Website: home-depot
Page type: customer-info-address
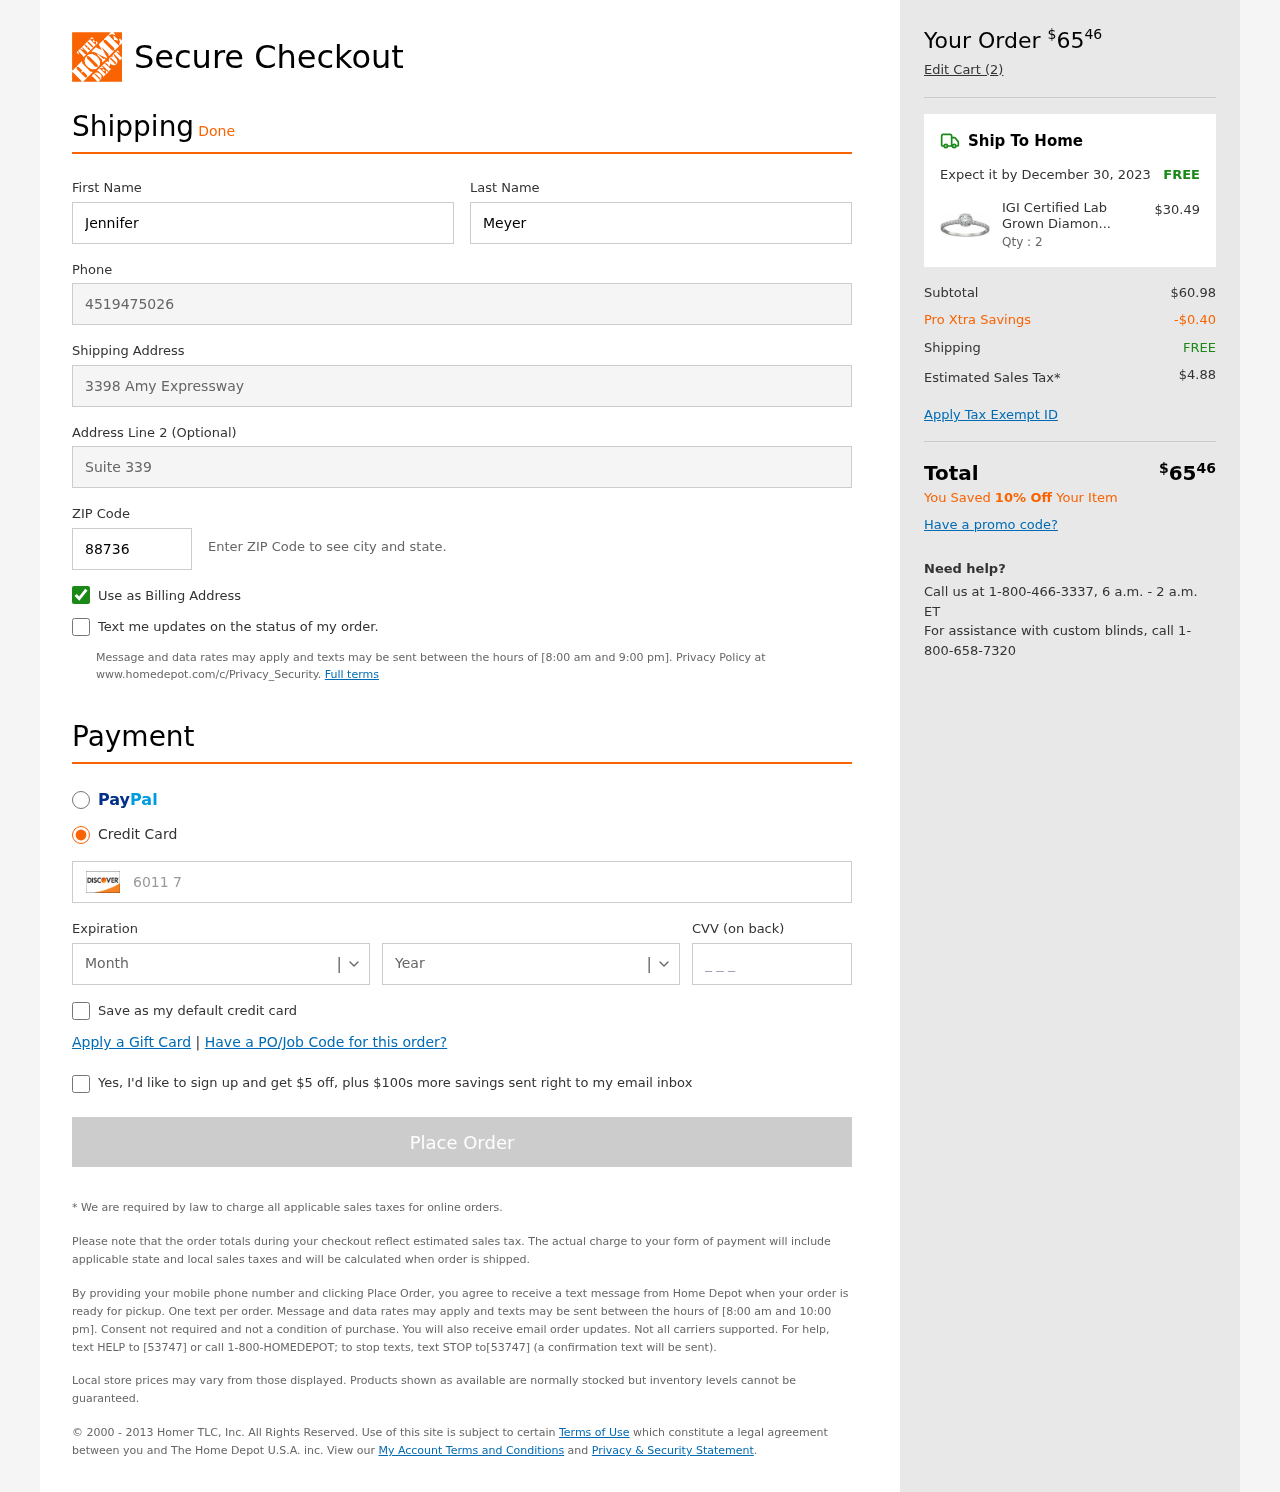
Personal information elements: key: PII_CARD_CVV
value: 684
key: PII_CARD_EXPIRY_MONTH
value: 12
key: PII_CARD_EXPIRY_YEAR
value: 30
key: PII_CARD_NUMBER
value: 6011 7592 6078 9263
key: PII_FIRSTNAME
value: Jennifer
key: PII_LASTNAME
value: Meyer
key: PII_PHONE
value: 4519475026
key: PII_POSTCODE
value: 88736
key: PII_STREET
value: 3398 Amy Expressway
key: PII_STREET2
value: Suite 339
Product elements: key: PRODUCT1_NAME
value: IGI Certified Lab Grown Diamond Halo Engagement Ring in 14k White Gold (1/2 CT.TW., I-J Color, SI1-S
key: PRODUCT1_PRICE
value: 30.49
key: PRODUCT1_QUANTITY
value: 2
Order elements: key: ORDER_TOTAL
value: $6546
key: ORDER_NUM_ITEMS
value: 2
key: ORDER_DELIVERY_DATE
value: December 30, 2023
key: ORDER_SHIPPING_COST
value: FREE
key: ORDER_SUBTOTAL
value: $60.98
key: ORDER_DISCOUNT
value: -$0.40
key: ORDER_SHIPPING_COST2
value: FREE
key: ORDER_TAX
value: $4.88
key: ORDER_TOTAL2
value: $6546
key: ORDER_SAVINGS_MESSAGE
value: You Saved 10% Off Your Item